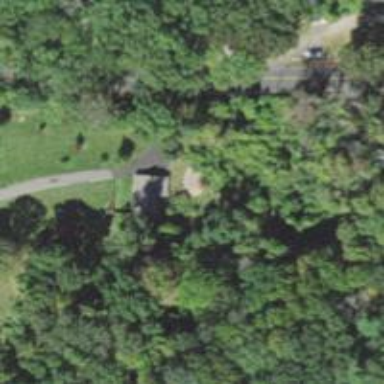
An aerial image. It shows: Residential driveway used as service road.